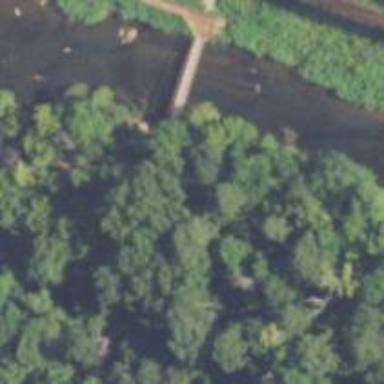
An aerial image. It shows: Footway bridge.